Field crop: maize
Growth stage: 2
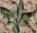
Species: atriplex